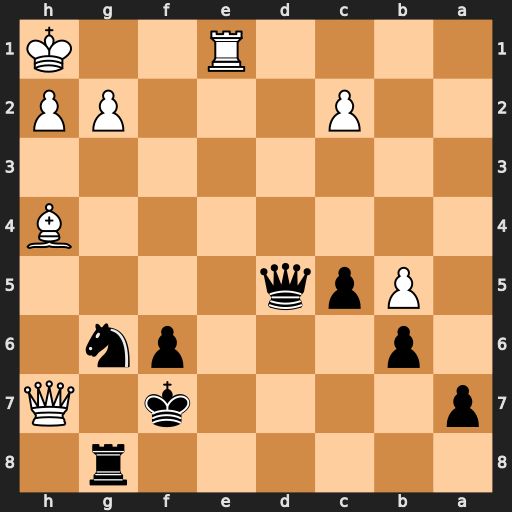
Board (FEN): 6r1/p4k1Q/1p3pn1/1Ppq4/7B/8/2P3PP/4R2K
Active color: b
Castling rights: -
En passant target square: -
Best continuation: Rg7 Qh6 Nxh4 Re7+ Kxe7